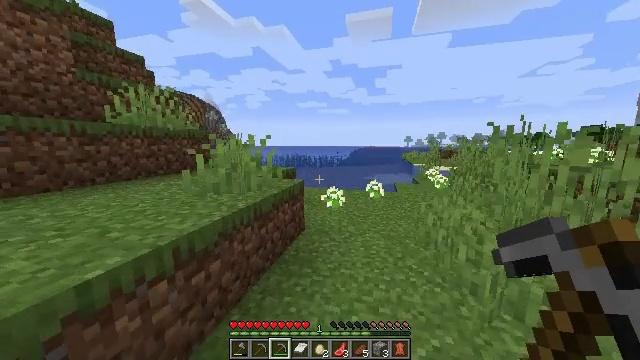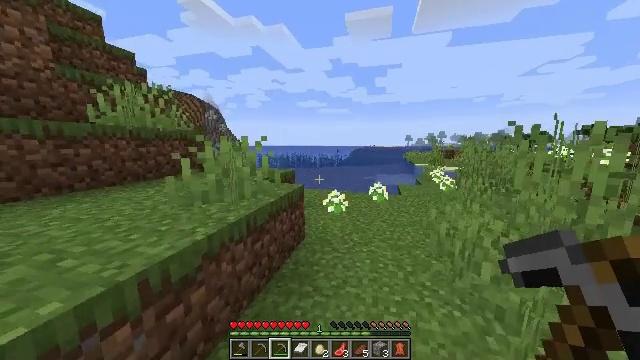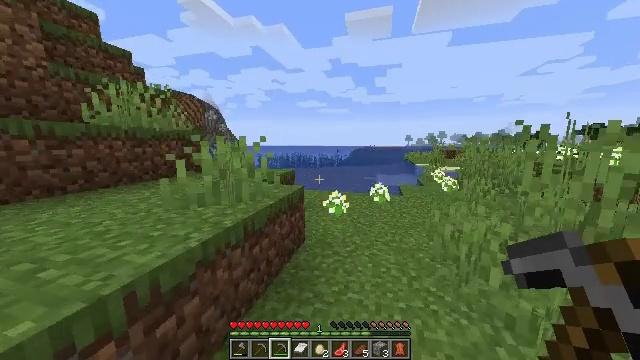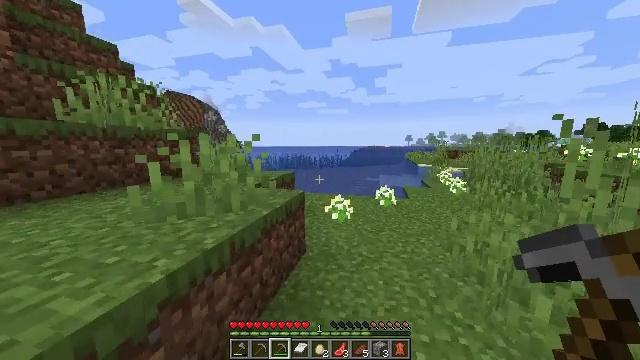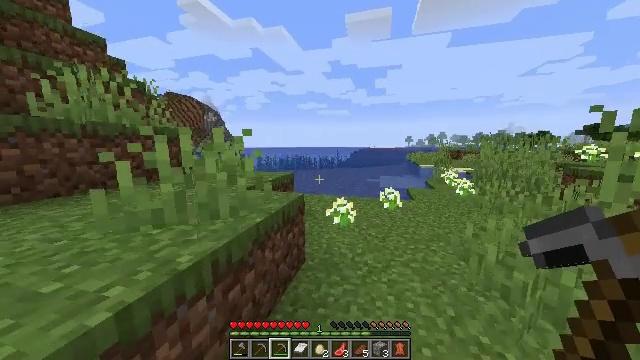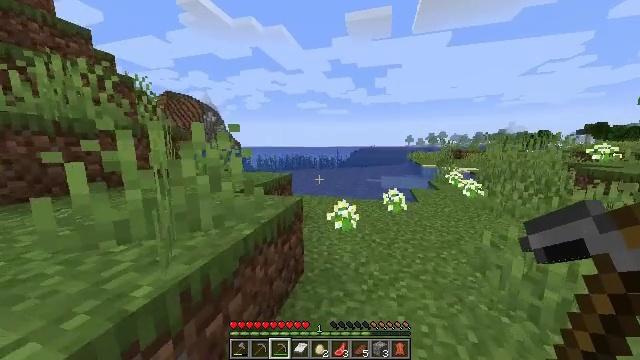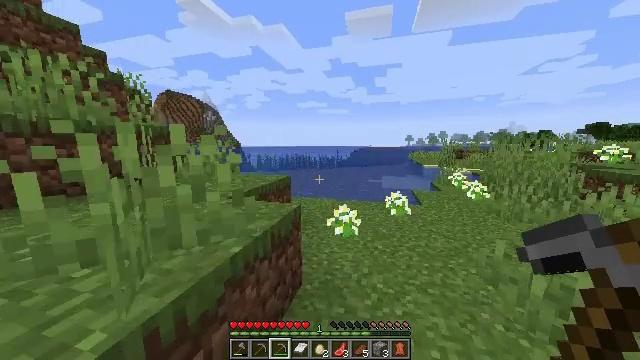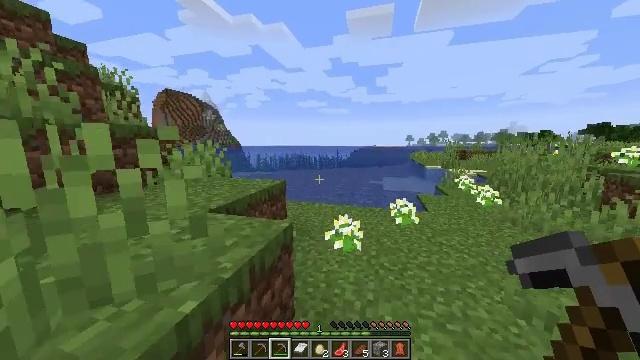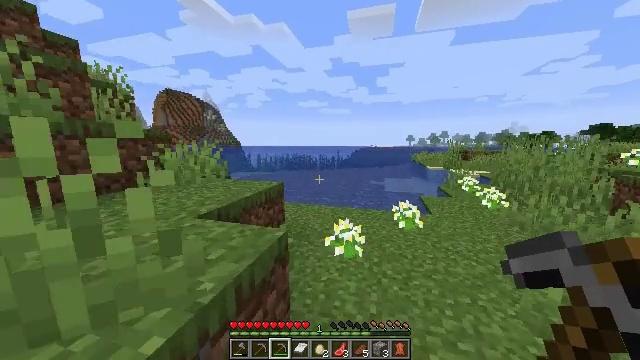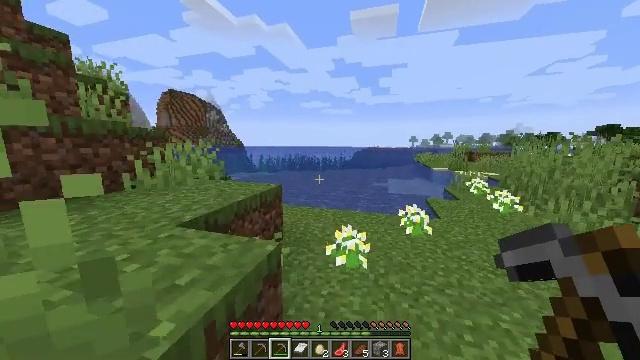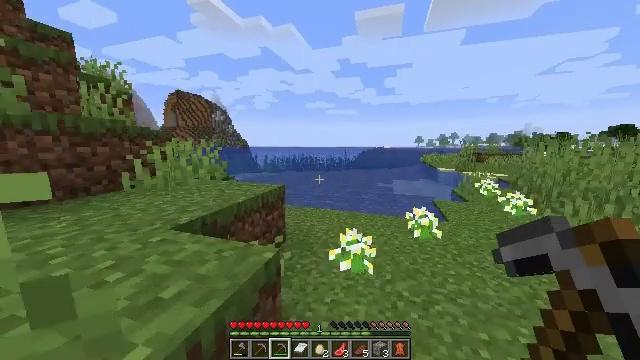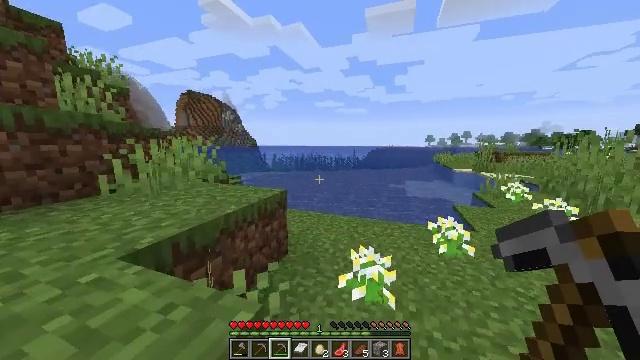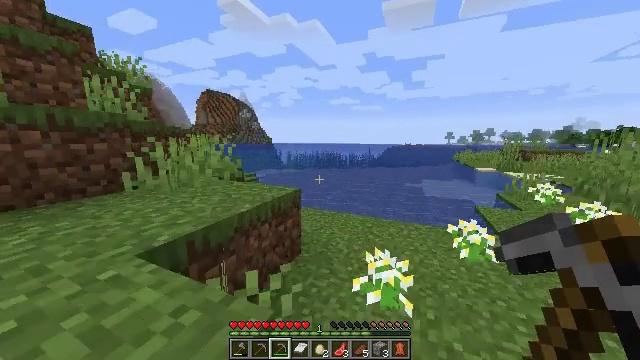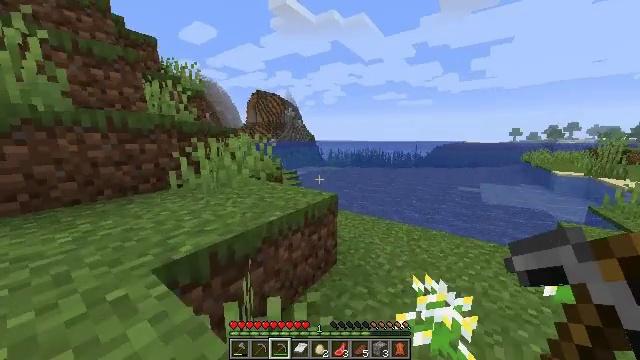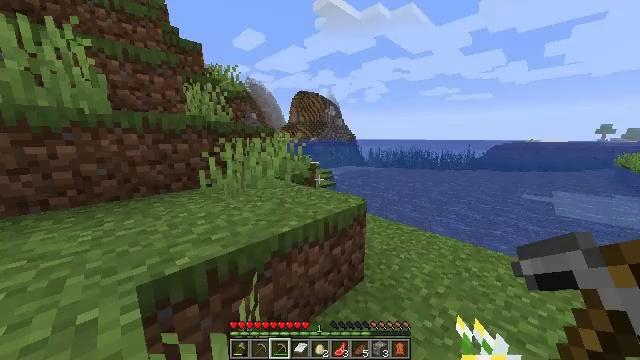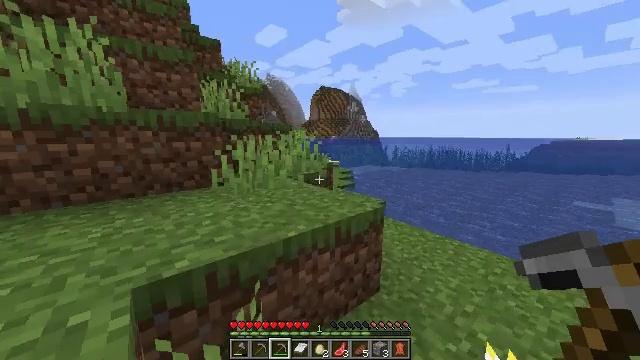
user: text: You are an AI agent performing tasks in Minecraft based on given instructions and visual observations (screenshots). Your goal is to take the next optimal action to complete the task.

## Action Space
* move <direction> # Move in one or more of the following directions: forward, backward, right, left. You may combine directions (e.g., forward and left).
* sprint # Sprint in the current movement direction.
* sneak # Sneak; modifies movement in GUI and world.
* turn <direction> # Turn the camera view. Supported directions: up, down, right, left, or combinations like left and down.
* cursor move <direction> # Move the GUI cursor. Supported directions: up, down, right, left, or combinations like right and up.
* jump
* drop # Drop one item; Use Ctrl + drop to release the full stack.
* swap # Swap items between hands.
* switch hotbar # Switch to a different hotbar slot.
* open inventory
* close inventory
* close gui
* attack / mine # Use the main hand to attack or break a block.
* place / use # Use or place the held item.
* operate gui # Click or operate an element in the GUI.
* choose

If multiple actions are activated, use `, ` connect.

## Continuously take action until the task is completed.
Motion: motion action
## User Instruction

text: Gather sugar cane for crafting.
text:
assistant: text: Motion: move forward, sprint
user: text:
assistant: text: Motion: move forward, sprint
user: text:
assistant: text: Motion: move forward, sprint
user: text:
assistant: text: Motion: move forward, sprint
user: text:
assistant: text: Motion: move forward, sprint
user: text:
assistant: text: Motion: move forward, sprint
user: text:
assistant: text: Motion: move forward, sprint
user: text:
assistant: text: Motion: move forward, sprint
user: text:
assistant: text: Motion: move forward, sprint
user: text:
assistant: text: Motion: move forward, sprint, turn left
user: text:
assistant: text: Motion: move forward, sprint, turn left
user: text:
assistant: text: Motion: move forward, sprint, turn left
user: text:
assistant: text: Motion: move forward, sprint, turn left
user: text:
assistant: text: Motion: move forward, sprint, turn left
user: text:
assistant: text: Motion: move forward, sprint, turn left
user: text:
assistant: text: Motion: move forward, sprint, turn left
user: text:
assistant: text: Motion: move forward, sprint, turn left
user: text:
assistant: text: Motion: move forward, sprint
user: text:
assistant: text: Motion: move forward, sprint
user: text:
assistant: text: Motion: move forward, sprint
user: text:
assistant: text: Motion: move forward, sprint
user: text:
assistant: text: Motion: move forward, sprint
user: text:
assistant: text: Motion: move forward, sprint, turn right
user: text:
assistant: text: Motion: move forward, sprint, turn right
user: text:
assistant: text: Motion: move forward, sprint, turn right
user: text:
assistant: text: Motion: move forward, sprint, turn right
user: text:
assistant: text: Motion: move forward, sprint
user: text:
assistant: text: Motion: move forward, sprint
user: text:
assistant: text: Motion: move forward, sprint
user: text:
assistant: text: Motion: move forward, sprint